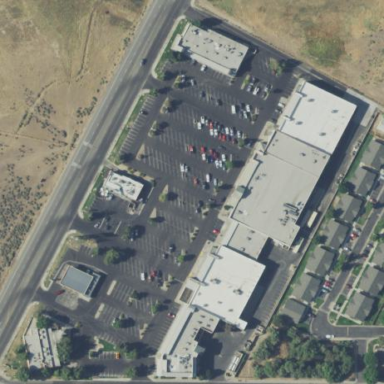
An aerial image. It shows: Retail area.